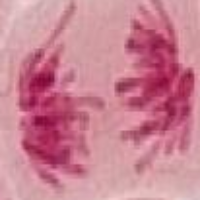
Label: anaphase